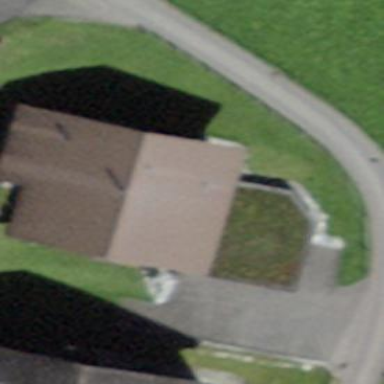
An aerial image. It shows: Residential building.